Question: i am trying to compile this code, but if i do using:
'''
gcc prt.c portaudio.h -o prt
'''
but i get this error:
'''
main.c:47: undefined reference to 'Pa_OpenDefaultStream'
main.c:62: undefined reference to 'Pa_StartStream'
main.c:65: undefined reference to 'Pa_Sleep'
main.c:66: undefined reference to 'Pa_StopStream'
main.c:69: undefined reference to 'Pa_CloseStream'
main.c:72: undefined reference to 'Pa_Terminate'
main.c:78: undefined reference to 'Pa_Terminate'
'''
i don't know why, then i though it might be beacuse i don't have a rule (make file)
so i made one:
'''
main: main.o
gcc main.o -o main
main.o: main.c portaudio.h
gcc -c main.c
'''
but when i try to run it through cygwin: using "Make"
i get this message:
'''
"make: *** No targets specified and no makefile found. Stop.
'''
I don't understand the problem, please help me is something wrong with my makefile or is there something else wrong.
also this is the code:
main.c
'''
#include <stdio.h>
#include "portaudio.h"
#define SAMPLE_RATE (44100)
typedef struct
{
float left_phase;
float right_phase;
}
paTestData;
static int patestCallback( const void *inputBuffer, void *outputBuffer,
unsigned long framesPerBuffer,
const PaStreamCallbackTimeInfo* timeInfo,
PaStreamCallbackFlags statusFlags,
void *userData )
{
/* Cast data passed through stream to our structure. */
paTestData *data = (paTestData*)userData;
float *out = (float*)outputBuffer;
unsigned int i;
(void) inputBuffer; /* Prevent unused variable warning. */
for( i=0; i<framesPerBuffer; i++ )
{
*out++ = data->left_phase; /* left */
*out++ = data->right_phase; /* right */
/* Generate simple sawtooth phaser that ranges between -1.0 and 1.0. */
data->left_phase += 0.01f;
/* When signal reaches top, drop back down. */
if( data->left_phase >= 1.0f ) data->left_phase -= 2.0f;
/* higher pitch so we can distinguish left and right. */
data->right_phase += 0.03f;
if( data->right_phase >= 1.0f ) data->right_phase -= 2.0f;
}
return 0;
}
static paTestData data;
int main (void) {
PaStream *stream;
PaError err;
err = Pa_OpenDefaultStream( &stream,
0, /* no input channels */
2, /* stereo output */
paFloat32, /* 32 bit floating point output */
SAMPLE_RATE,
256, /* frames per buffer, i.e. the number
of sample frames that PortAudio will
request from the callback. Many apps
may want to use
paFramesPerBufferUnspecified, which
tells PortAudio to pick the best,
possibly changing, buffer size.*/
patestCallback, /* this is your callback function */
&data ); /*This is a pointer that will be passed to
your callback*/
err = Pa_StartStream( stream );
if( err != paNoError ) goto error;
Pa_Sleep(9*1000);
err = Pa_StopStream( stream );
if( err != paNoError ) goto error;
err = Pa_CloseStream( stream );
if( err != paNoError ) goto error;
err = Pa_Terminate( );
if( err != paNoError ) goto error;
printf("Test finished.
");
return err;
error:
Pa_Terminate();
return err;
}
'''
and the header file portaudio.h: <URL>
if you want cleaner view of main.c: <URL>
I am not so sure why these messages/errors/warning are coming, please help.
also this is my folder view:

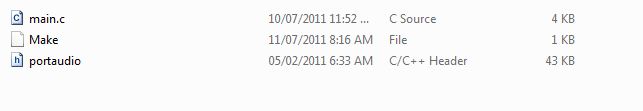
Answer: You seem to be using functions from a library for the 'Port Audio' facility, but your link line does not tell the C compiler how to find that library - so the functions show up as undefined references.
Your link line should look something like:
'''
gcc -o main main.o -lpa
'''
That should be macroized, but the gist is correct.
This assumes the library is in 'libpa.a' or thereabouts. If it is in 'libportaudio.so', then use '-lportaudio' instead of '-lpa'.
Using macros in the makefile:
'''
PROGRAM = main
SOURCE = main.c
OBJECT = $(SOURCE:.c=.o)
LIBDIR = /cygdrive/c/installdir/portaudio/lib
LIBRARY = $(LIBDIR)/portaudio_x86.lib
$(PROGRAM): $(OBJECT)
$(CC) $(CFLAGS) -o $@ $(OBJECT) $(LDFLAGS) $(LIBRARY)
main.o: main.c portaudio.h
'''
You should not need an explicit compilation command for 'main.o'; 'make' should be able to deduce that from its internal rules. Note that the character before '$(CC)' must be a and not spaces.